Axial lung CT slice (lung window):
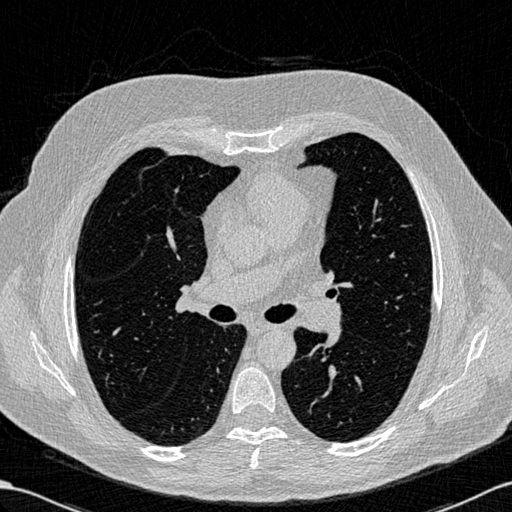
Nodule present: no